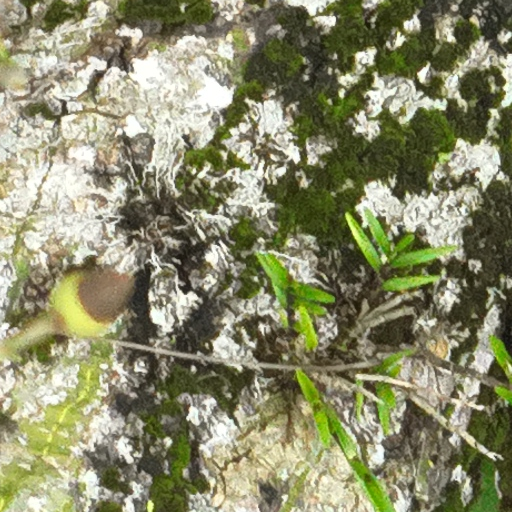
Species: Pseudobombax septenatum
GBIF accepted scientific name: Pseudobombax septenatum
Crown area (m\u00b2): 283.759